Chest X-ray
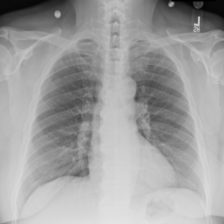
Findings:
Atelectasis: negative
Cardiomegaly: negative
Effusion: negative
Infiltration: negative
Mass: negative
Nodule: negative
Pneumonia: negative
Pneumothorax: negative
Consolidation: negative
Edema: negative
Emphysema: negative
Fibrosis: negative
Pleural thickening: negative
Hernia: negative